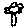
Label: flower